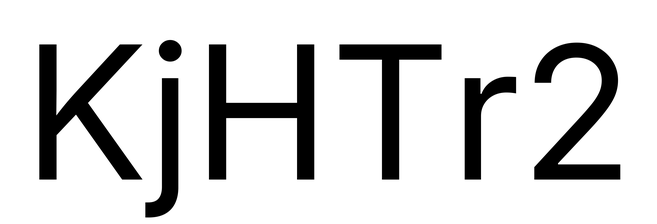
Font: Inter_Regular